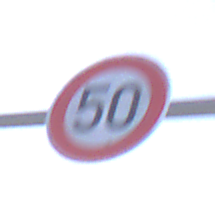
Verkehrszeichen: Geschwindigkeit50
Umgebung: Outdoor, Nature
Tageszeit: SunriseSunset
Wetter: PartlyCloudy
Licht: Natural
Jahreszeit: NotSpecified
Kontrast: HighContrast